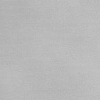
Atmospheric dust classification: dusty